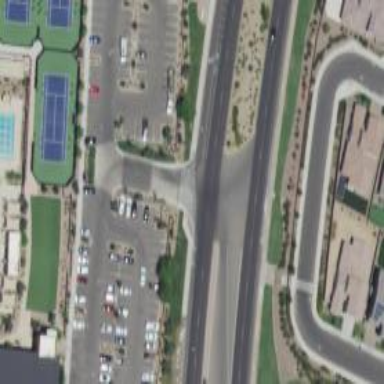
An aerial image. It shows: Asphalt road with secondary link designation.